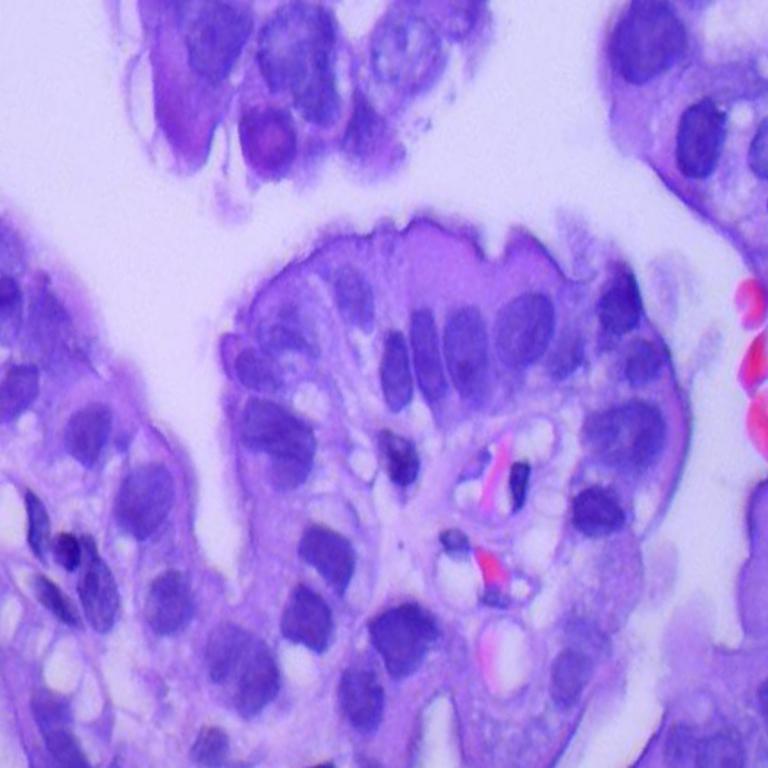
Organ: lung
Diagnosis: adenocarcinomas